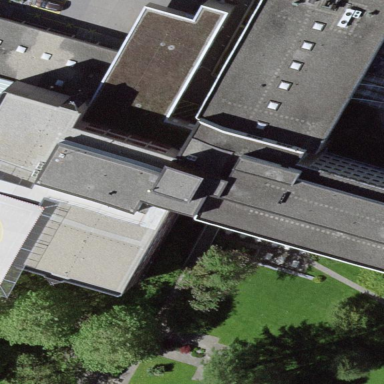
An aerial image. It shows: Hospital building.